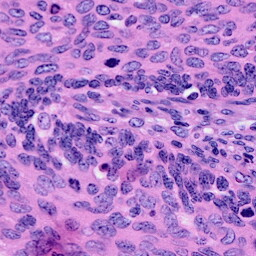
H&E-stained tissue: Cervix